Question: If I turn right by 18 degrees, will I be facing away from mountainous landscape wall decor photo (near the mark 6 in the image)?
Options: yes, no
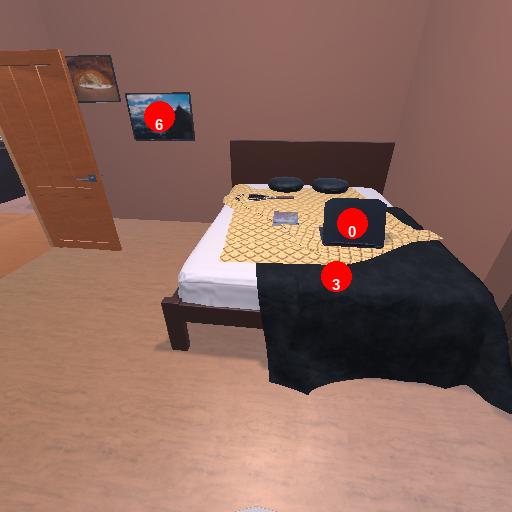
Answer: yes